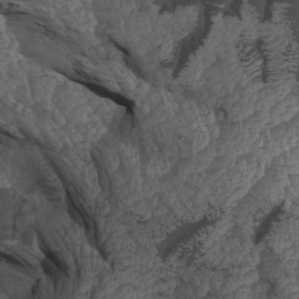
Label: non_frost